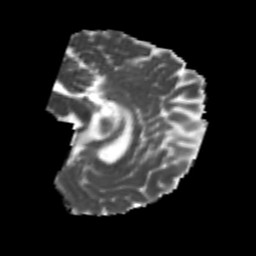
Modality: MD
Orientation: sagittal
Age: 22
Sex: male
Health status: healthy
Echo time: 0.074 s